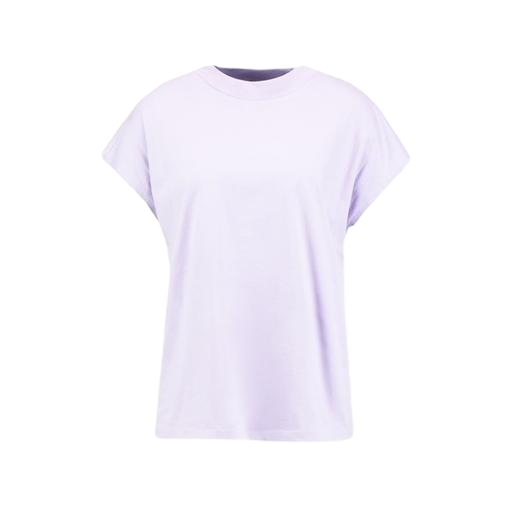
cap-sleeved tee, boxy fit t-shirt, cap-sleeve tee, white background